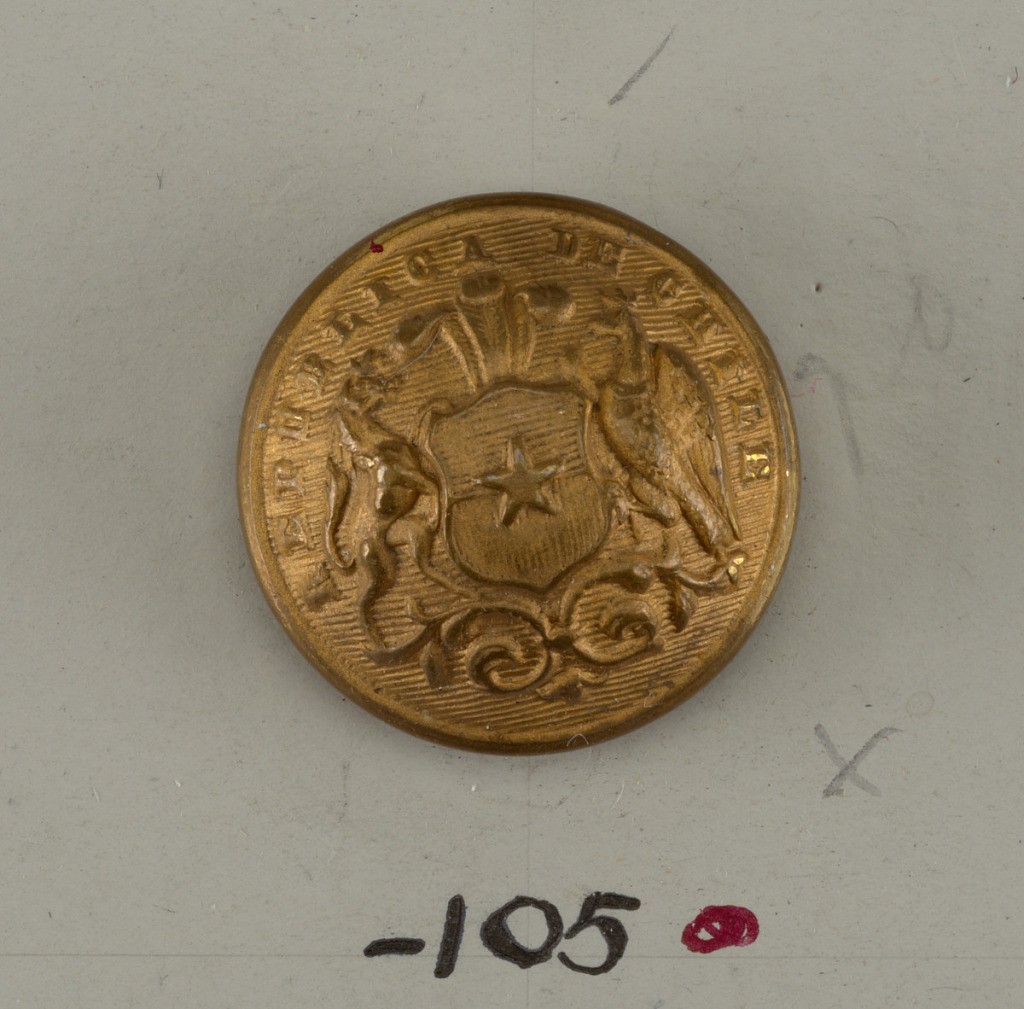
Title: Button
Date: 19th century
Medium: Bronze
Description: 1931-59-105: Convex ornamented by shield showing star with hors...